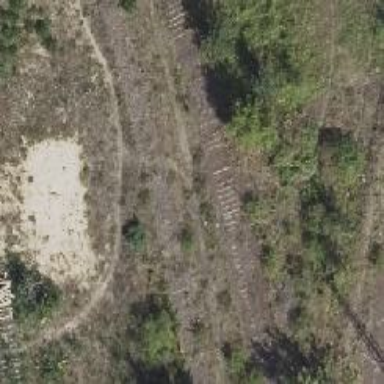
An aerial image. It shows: Abandoned railway with historical significance.